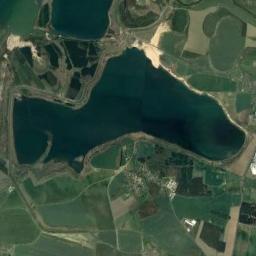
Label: lake